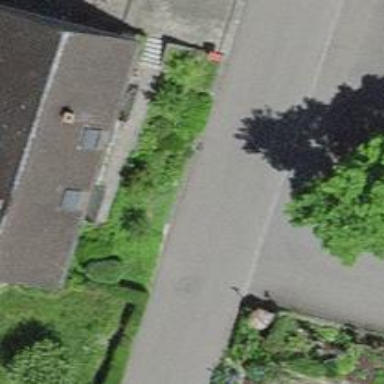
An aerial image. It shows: Residential road.